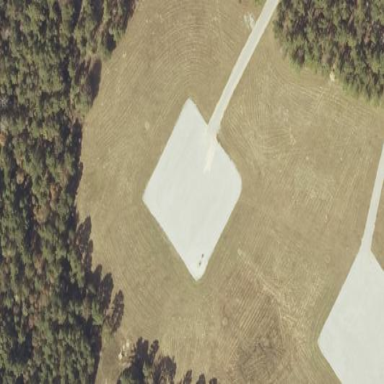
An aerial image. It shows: Image showing helipad at airport.